Question: The drop down menu in the top right of the IDE that just provides a very high level view of the current open class that shows every member. Is there a name for this?

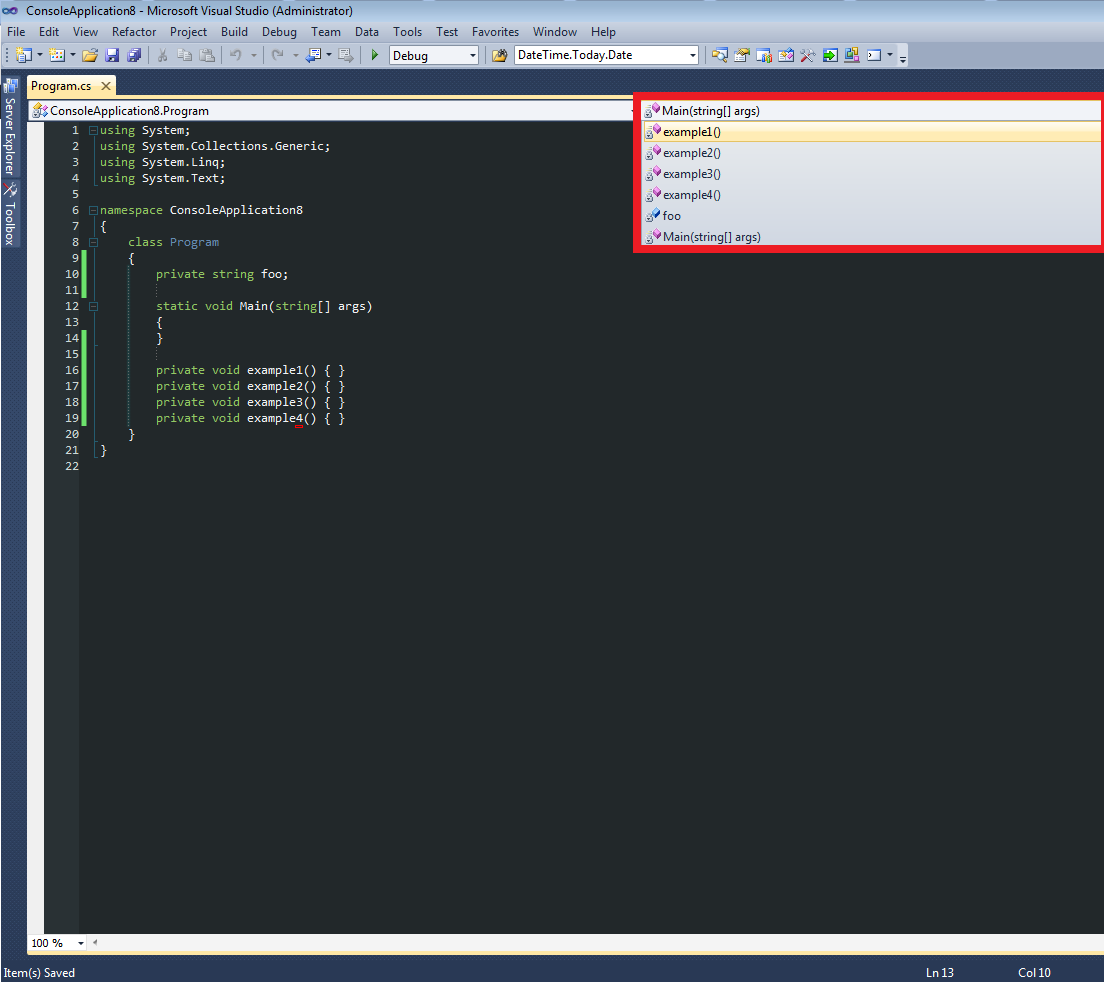
Answer: It is on the 'Navigation Bar' in the 'Code View' panel/screen which includes three dropdowns and this is the 'Member' drop down. It is used to view and navigate to such as methods and properties etc., within the currently selected class.
Note to gain access to the 'Navigation Bar' while editing do + , which will move the cursor to the bar at the top of a code view. One can then select to move the selection to the 'member' list.